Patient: sex M, age 65
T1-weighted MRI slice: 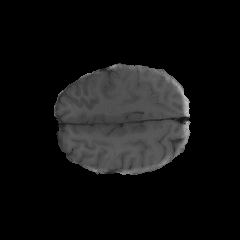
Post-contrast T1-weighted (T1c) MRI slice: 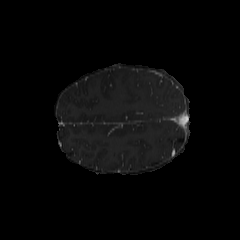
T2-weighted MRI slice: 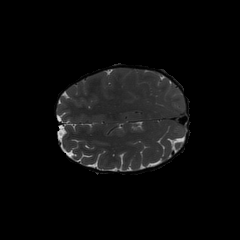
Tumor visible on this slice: no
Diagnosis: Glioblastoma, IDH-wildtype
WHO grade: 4